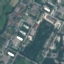
Land use / land cover: Industrial